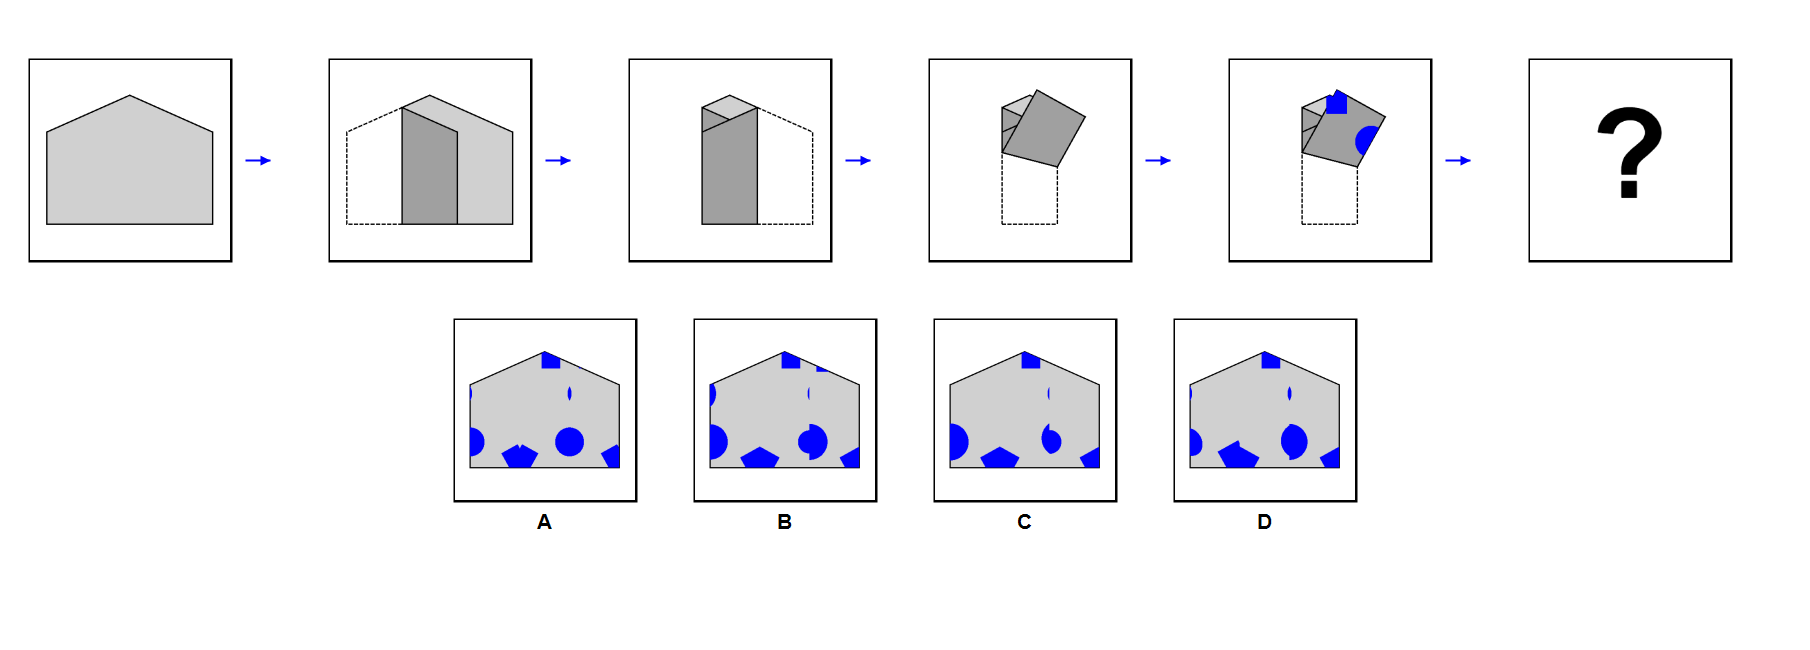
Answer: A